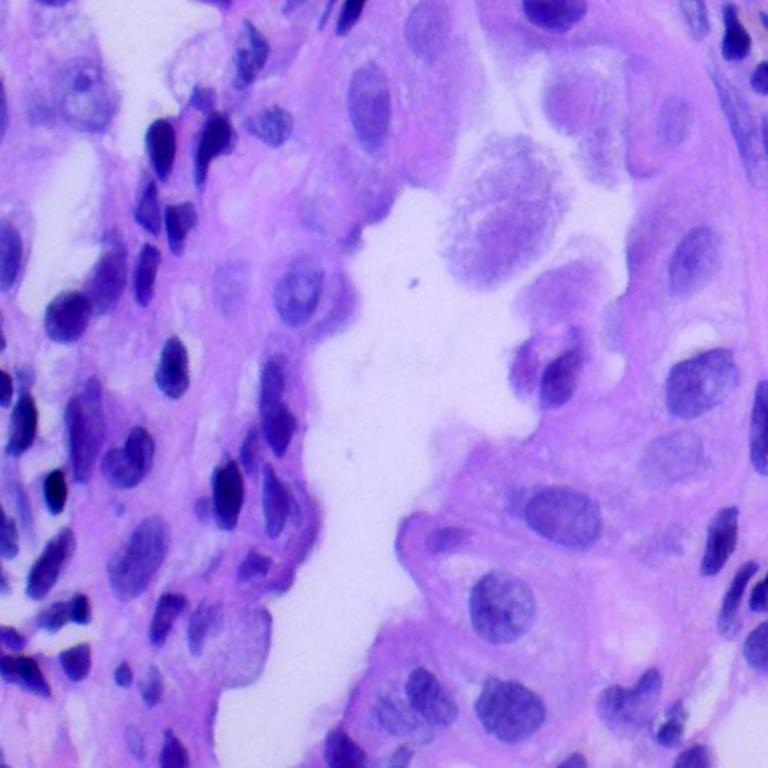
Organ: lung
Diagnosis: adenocarcinomas